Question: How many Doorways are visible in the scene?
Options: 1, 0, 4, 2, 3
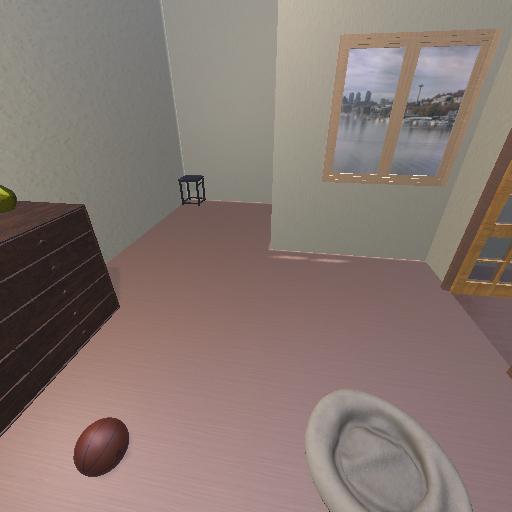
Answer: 1